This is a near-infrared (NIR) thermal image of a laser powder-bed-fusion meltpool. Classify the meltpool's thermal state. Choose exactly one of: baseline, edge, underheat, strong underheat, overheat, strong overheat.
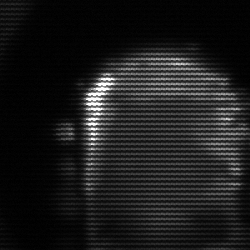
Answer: baseline